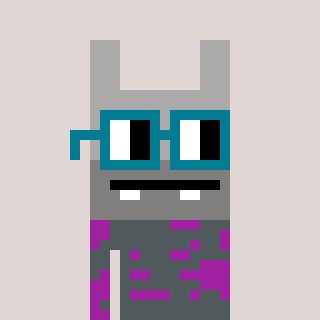
a pixel art character with square dark green glasses, a rabbit-shaped head and a magenta-colored body on a warm background